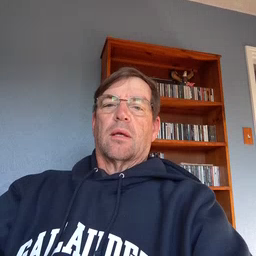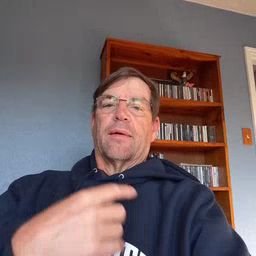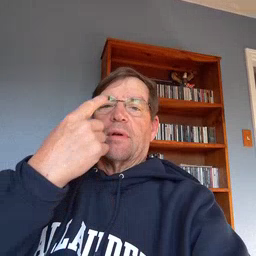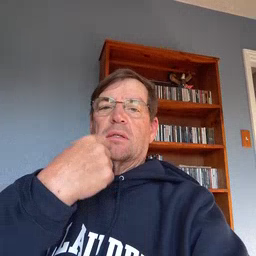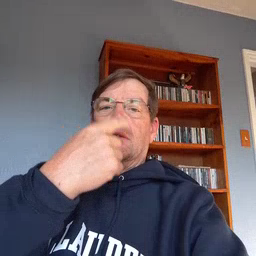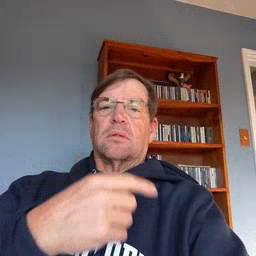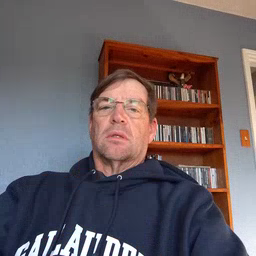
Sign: face